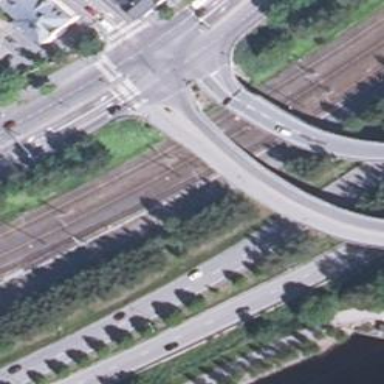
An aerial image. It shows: Railway signal.